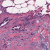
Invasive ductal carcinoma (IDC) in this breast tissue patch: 1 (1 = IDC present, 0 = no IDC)